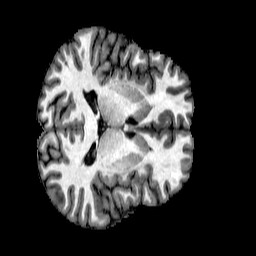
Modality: T1w
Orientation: axial
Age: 29
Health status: healthy
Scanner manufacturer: philips
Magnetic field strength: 3 T
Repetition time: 0.007828 s
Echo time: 0.003592 s